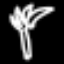
Label: chair